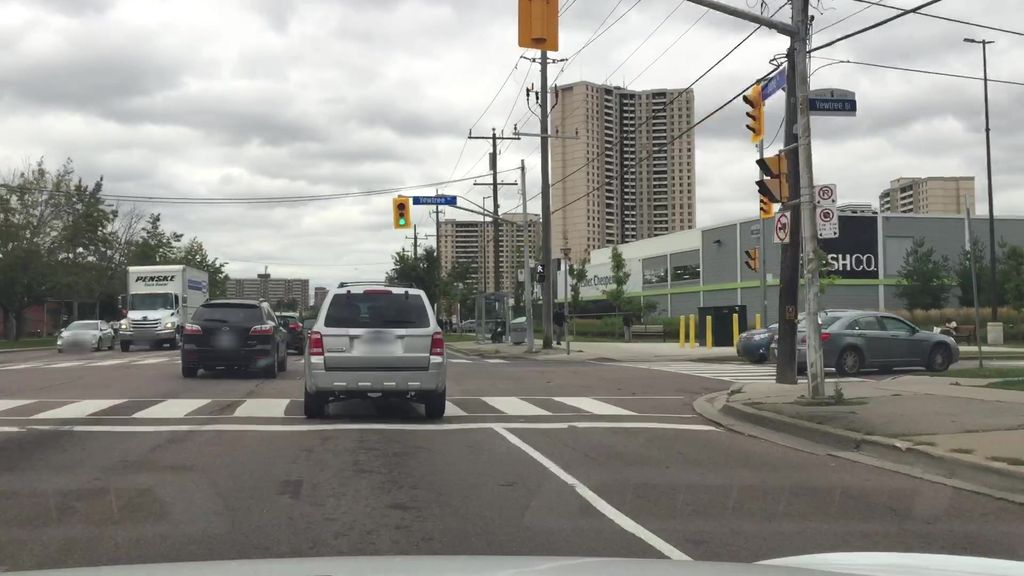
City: toronto